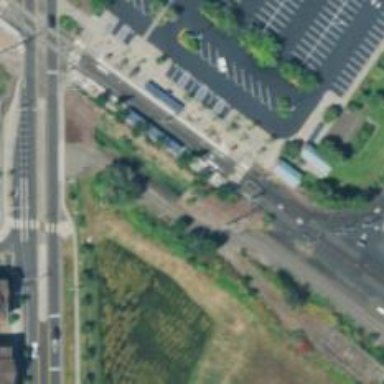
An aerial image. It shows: Railway crossing.